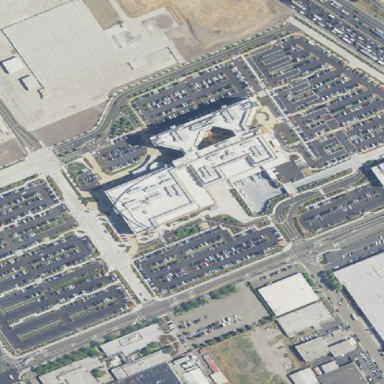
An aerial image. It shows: Healthcare facility identified as hospital.